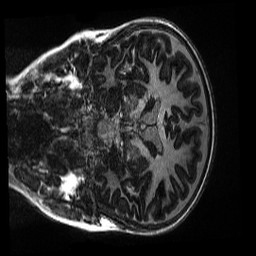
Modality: MP2RAGE
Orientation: coronal
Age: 9
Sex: male
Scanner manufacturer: siemens
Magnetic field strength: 3 T
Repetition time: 4 s
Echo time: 0.00303 s